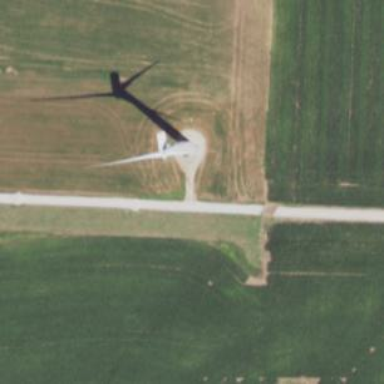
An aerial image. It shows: Wind generator using horizontal axis wind turbines.